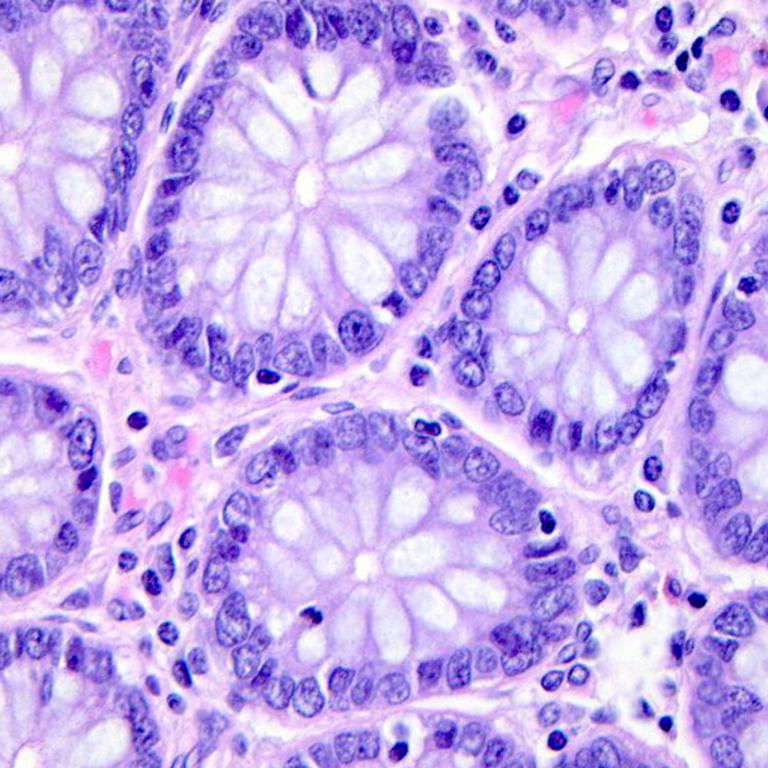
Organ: colon
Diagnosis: benign